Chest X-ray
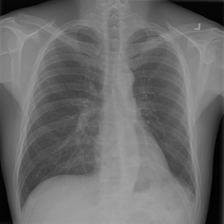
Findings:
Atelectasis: negative
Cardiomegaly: negative
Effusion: negative
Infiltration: negative
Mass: negative
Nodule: negative
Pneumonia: negative
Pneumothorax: negative
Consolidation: negative
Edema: negative
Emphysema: negative
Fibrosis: negative
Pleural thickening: negative
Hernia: negative